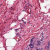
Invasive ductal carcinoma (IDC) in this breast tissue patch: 1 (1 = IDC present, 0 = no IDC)